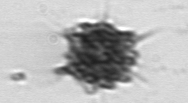
Label: Dictyocha